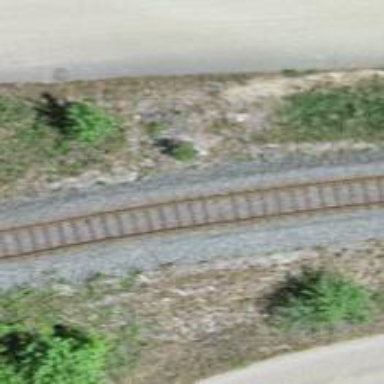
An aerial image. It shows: Railway level crossing.